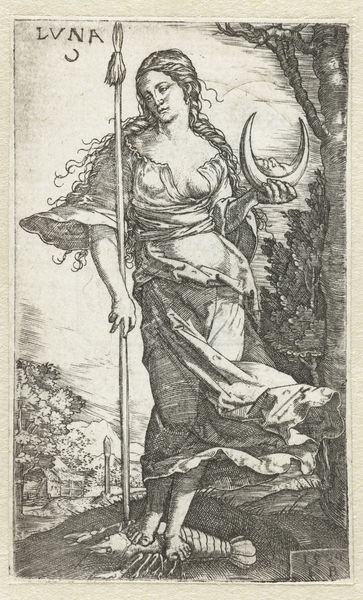
Titel: Diana
Künstler: Monogrammist IB (16e eeuw)
Standort: Amsterdam
Institution: Rijksmuseum
Schlagwörter: baum, himmel, frau, geste, haar, kleid, symbol, blick, dame, tier, gesicht, signatur, baumstamm, natur, wind, haare, locken, wald, stab, wehen, barfuss, mond, hummer, languste, meerestier, halbmond, jungfrau, mondsichel, sichel, allegorie, fisch, apokalypse, speer, maria, kupferstich, bau, krebs, monde, luna, mondgesicht, 1529, hu mer, krabe, dsichel, apkalyps, johannes offenbarung, meerestiers